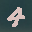
Label: 4